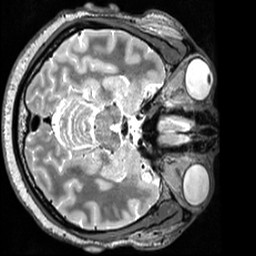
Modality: T2w
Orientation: axial
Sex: male